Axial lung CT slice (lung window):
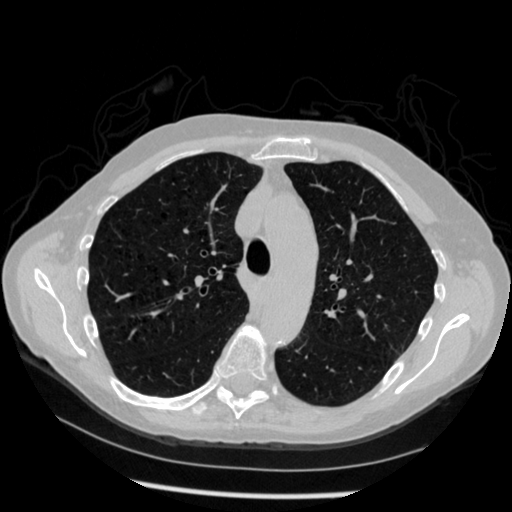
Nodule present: no